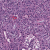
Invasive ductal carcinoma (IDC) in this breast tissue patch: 1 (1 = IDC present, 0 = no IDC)